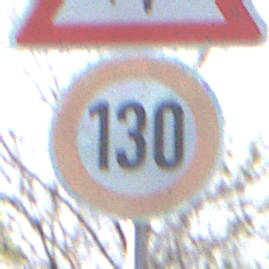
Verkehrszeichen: Geschwindigkeit130
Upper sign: FlugbetriebLinks
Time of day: MorningAfternoon
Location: Outdoor (Nature)
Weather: PartlyCloudy
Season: NotSpecified
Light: Natural